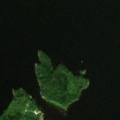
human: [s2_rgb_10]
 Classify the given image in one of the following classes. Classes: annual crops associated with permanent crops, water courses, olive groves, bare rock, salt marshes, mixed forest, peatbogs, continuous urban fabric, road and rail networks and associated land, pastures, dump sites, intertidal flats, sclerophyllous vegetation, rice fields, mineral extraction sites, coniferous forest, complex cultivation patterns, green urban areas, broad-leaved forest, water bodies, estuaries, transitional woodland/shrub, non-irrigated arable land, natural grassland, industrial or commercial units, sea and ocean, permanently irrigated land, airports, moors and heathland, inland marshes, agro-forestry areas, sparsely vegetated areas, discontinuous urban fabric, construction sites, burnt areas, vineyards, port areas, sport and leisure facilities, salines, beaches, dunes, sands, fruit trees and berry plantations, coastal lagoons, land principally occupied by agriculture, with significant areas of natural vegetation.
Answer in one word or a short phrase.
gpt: broad-leaved forest, water bodies